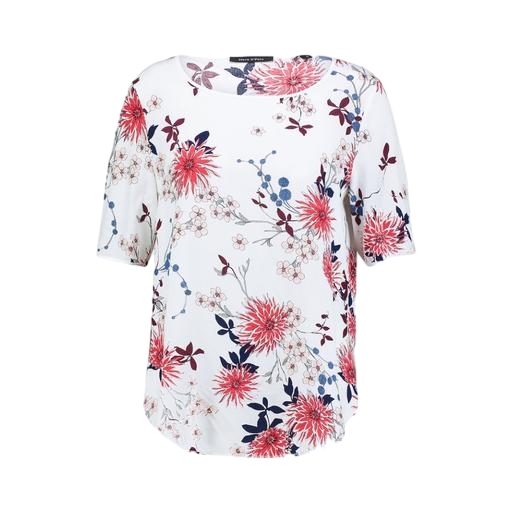
multicolor floral-print t-shirt only macy, red plus size printed t-shirt only macy, white plus size mixed floral-print t-shirt, white background